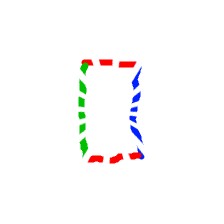
Shape: rectangle